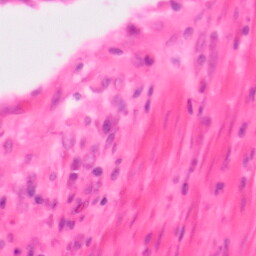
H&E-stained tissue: Colon